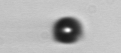
Label: bead